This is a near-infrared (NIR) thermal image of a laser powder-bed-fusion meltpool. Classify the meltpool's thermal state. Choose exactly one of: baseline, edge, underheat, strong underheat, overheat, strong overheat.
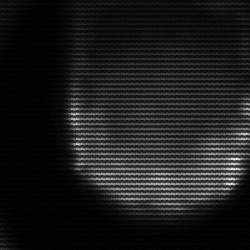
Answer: edge